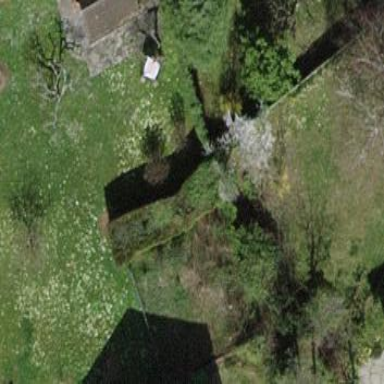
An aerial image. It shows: Garden area designated for leisure land.